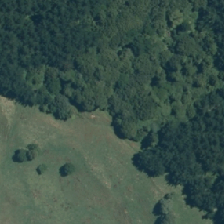
Land cover: indigenous_forest